Question: Is it possible to wrap long comment lines in IntelliJ in javascript files? I have turned on line wrapping as shown in the settings below, but when I do a code reformat, it doesn't wrap the line.

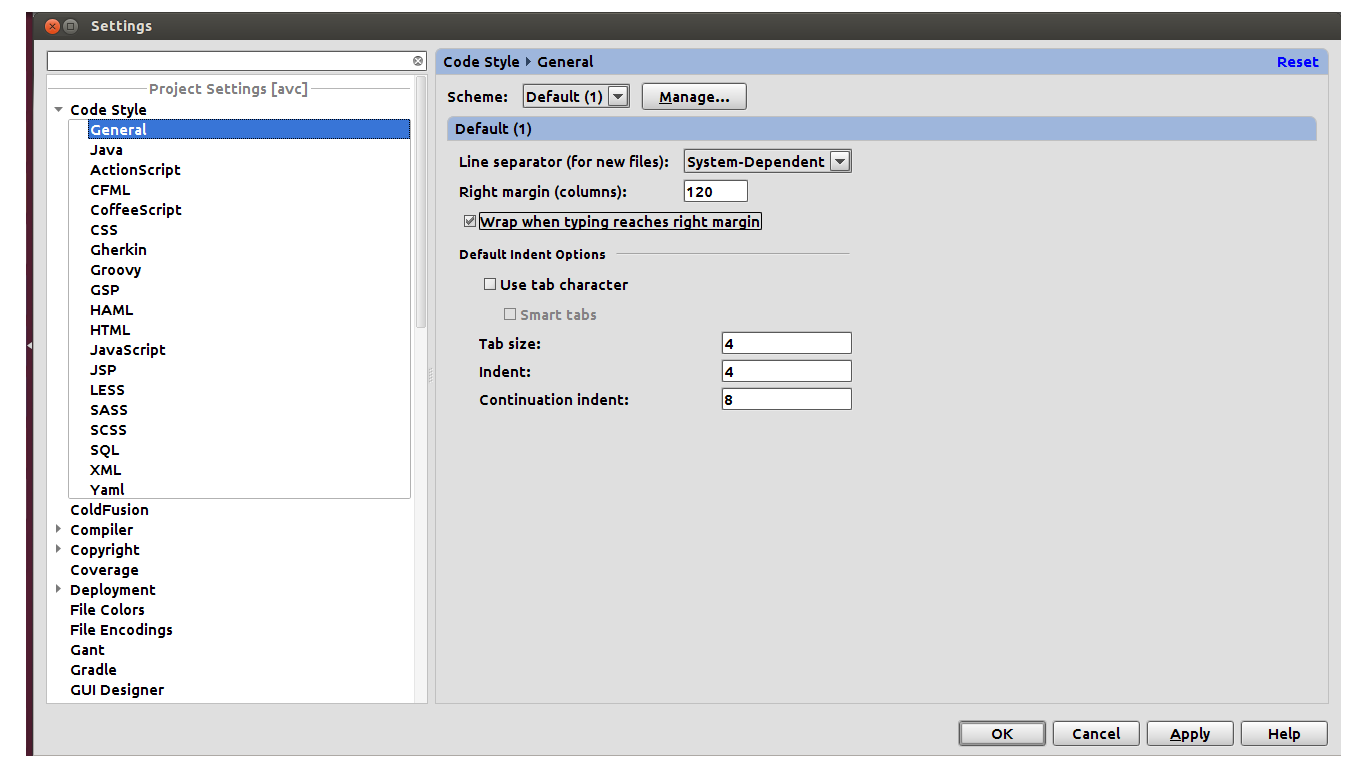
Answer: It's not supported yet on code reformatting, <URL>, please vote.